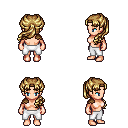
a pixel art fantasy rpg character, female body template, human, light skin, leather shoulder armor, white pants, blonde princess hairstyle, four views (front, back, left, right), 2x2 character sprite sheet, small pixel art, hard edges, no anti-aliasing